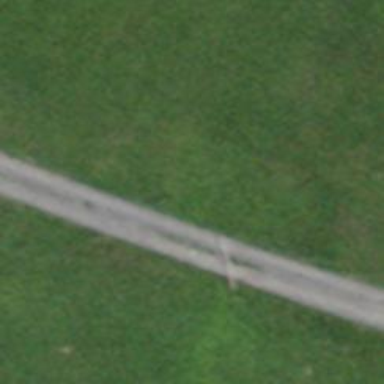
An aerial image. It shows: Gravel track with grade 2 quality.